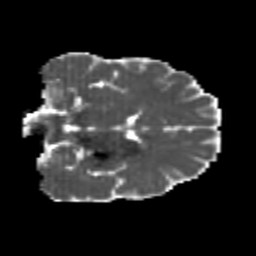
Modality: MD
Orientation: coronal
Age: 22
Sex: male
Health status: healthy
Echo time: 0.074 s